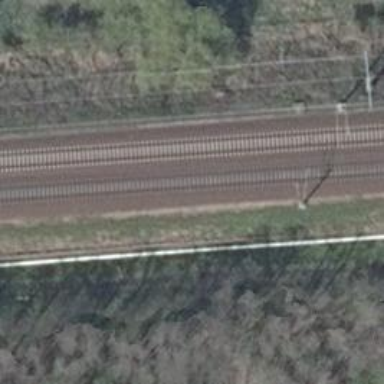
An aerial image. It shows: Railway signal.